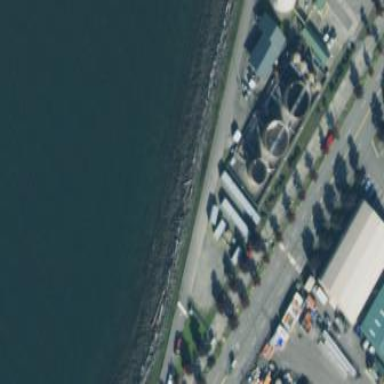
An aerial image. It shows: Wastewater plant.